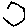
Label: hexagon